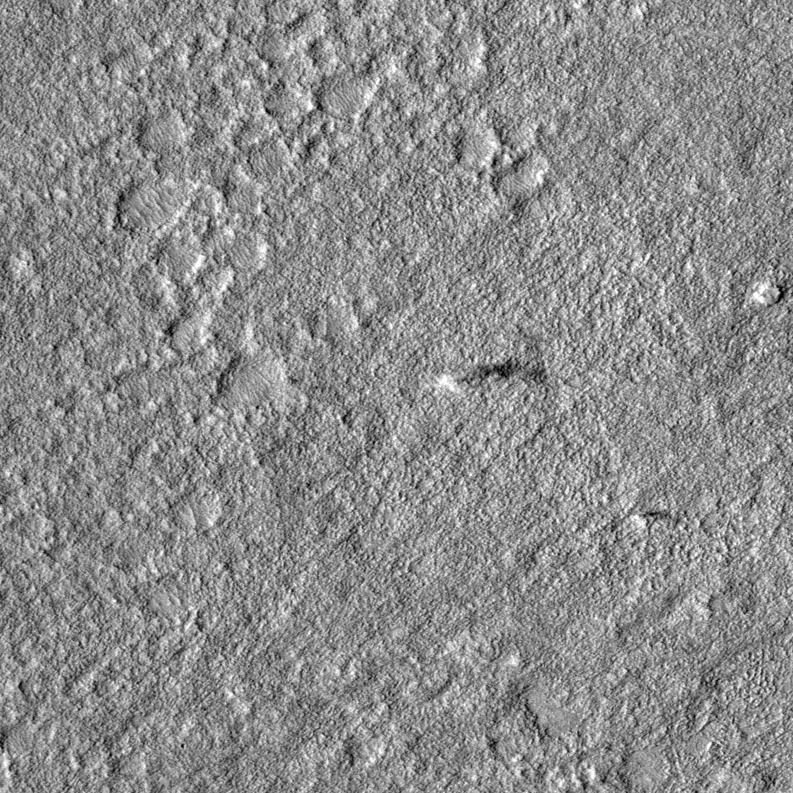
Label: dustdevil